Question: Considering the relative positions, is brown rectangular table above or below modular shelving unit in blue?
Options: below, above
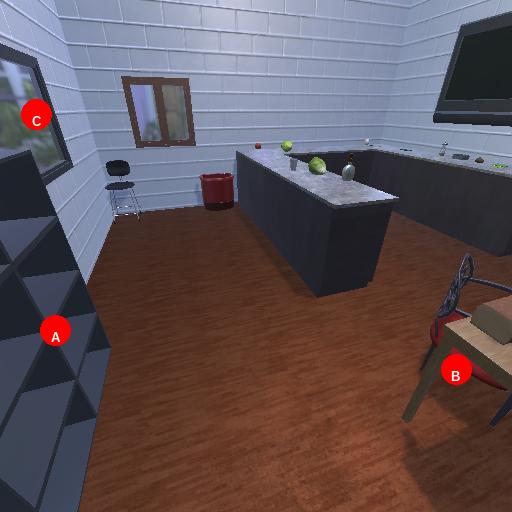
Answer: below